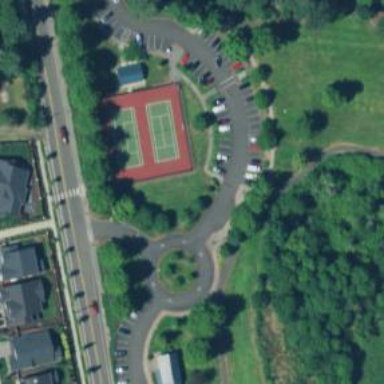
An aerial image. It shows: Crossing on path.